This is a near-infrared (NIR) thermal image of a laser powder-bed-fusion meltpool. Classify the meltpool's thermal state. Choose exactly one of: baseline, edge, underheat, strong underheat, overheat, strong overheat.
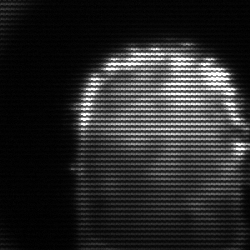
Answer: baseline